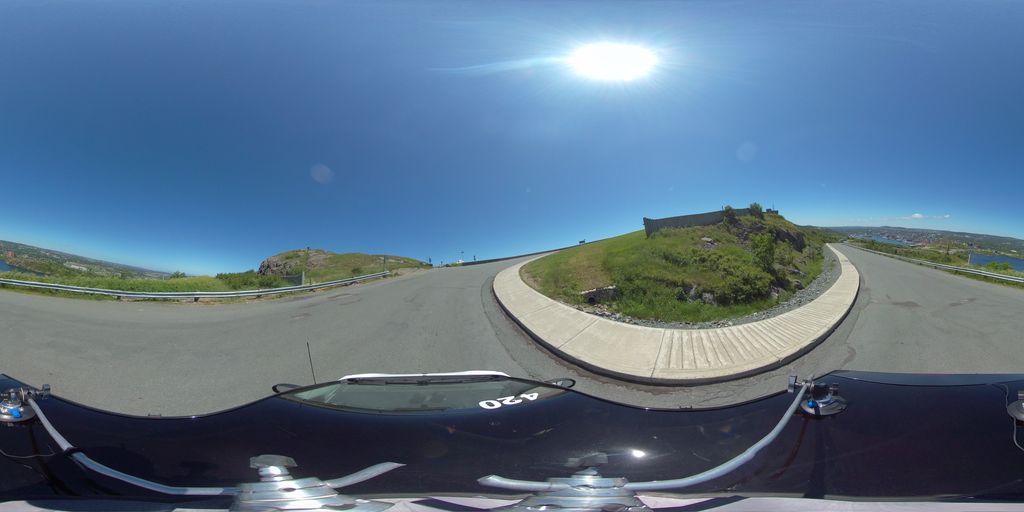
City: st_johns